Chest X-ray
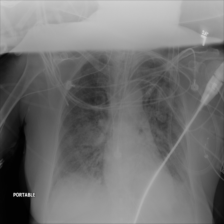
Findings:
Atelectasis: negative
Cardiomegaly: negative
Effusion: negative
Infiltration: positive
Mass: negative
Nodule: negative
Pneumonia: negative
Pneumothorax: negative
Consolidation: negative
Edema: negative
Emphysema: negative
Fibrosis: negative
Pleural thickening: negative
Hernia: negative